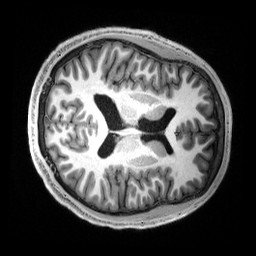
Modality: T1w
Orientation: axial
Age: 21
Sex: male
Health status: healthy
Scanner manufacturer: siemens
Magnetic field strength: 3 T
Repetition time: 2.5 s
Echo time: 0.00222 s